Field crop: tomato
Growth stage: 2
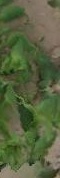
Species: tomato